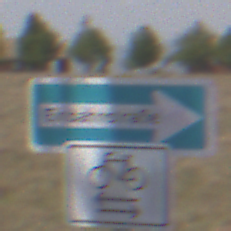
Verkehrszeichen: EinbahnstrasseRechtsweisend
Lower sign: RichtungsangabeDurchPfeile9
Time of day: Midday
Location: Outdoor (Nature)
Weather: PartlyCloudy
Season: NotSpecified
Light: Natural